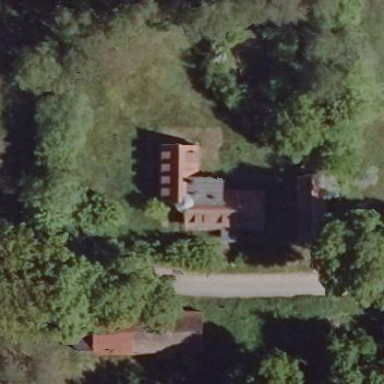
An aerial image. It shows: Simple and straightforward house.